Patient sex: M
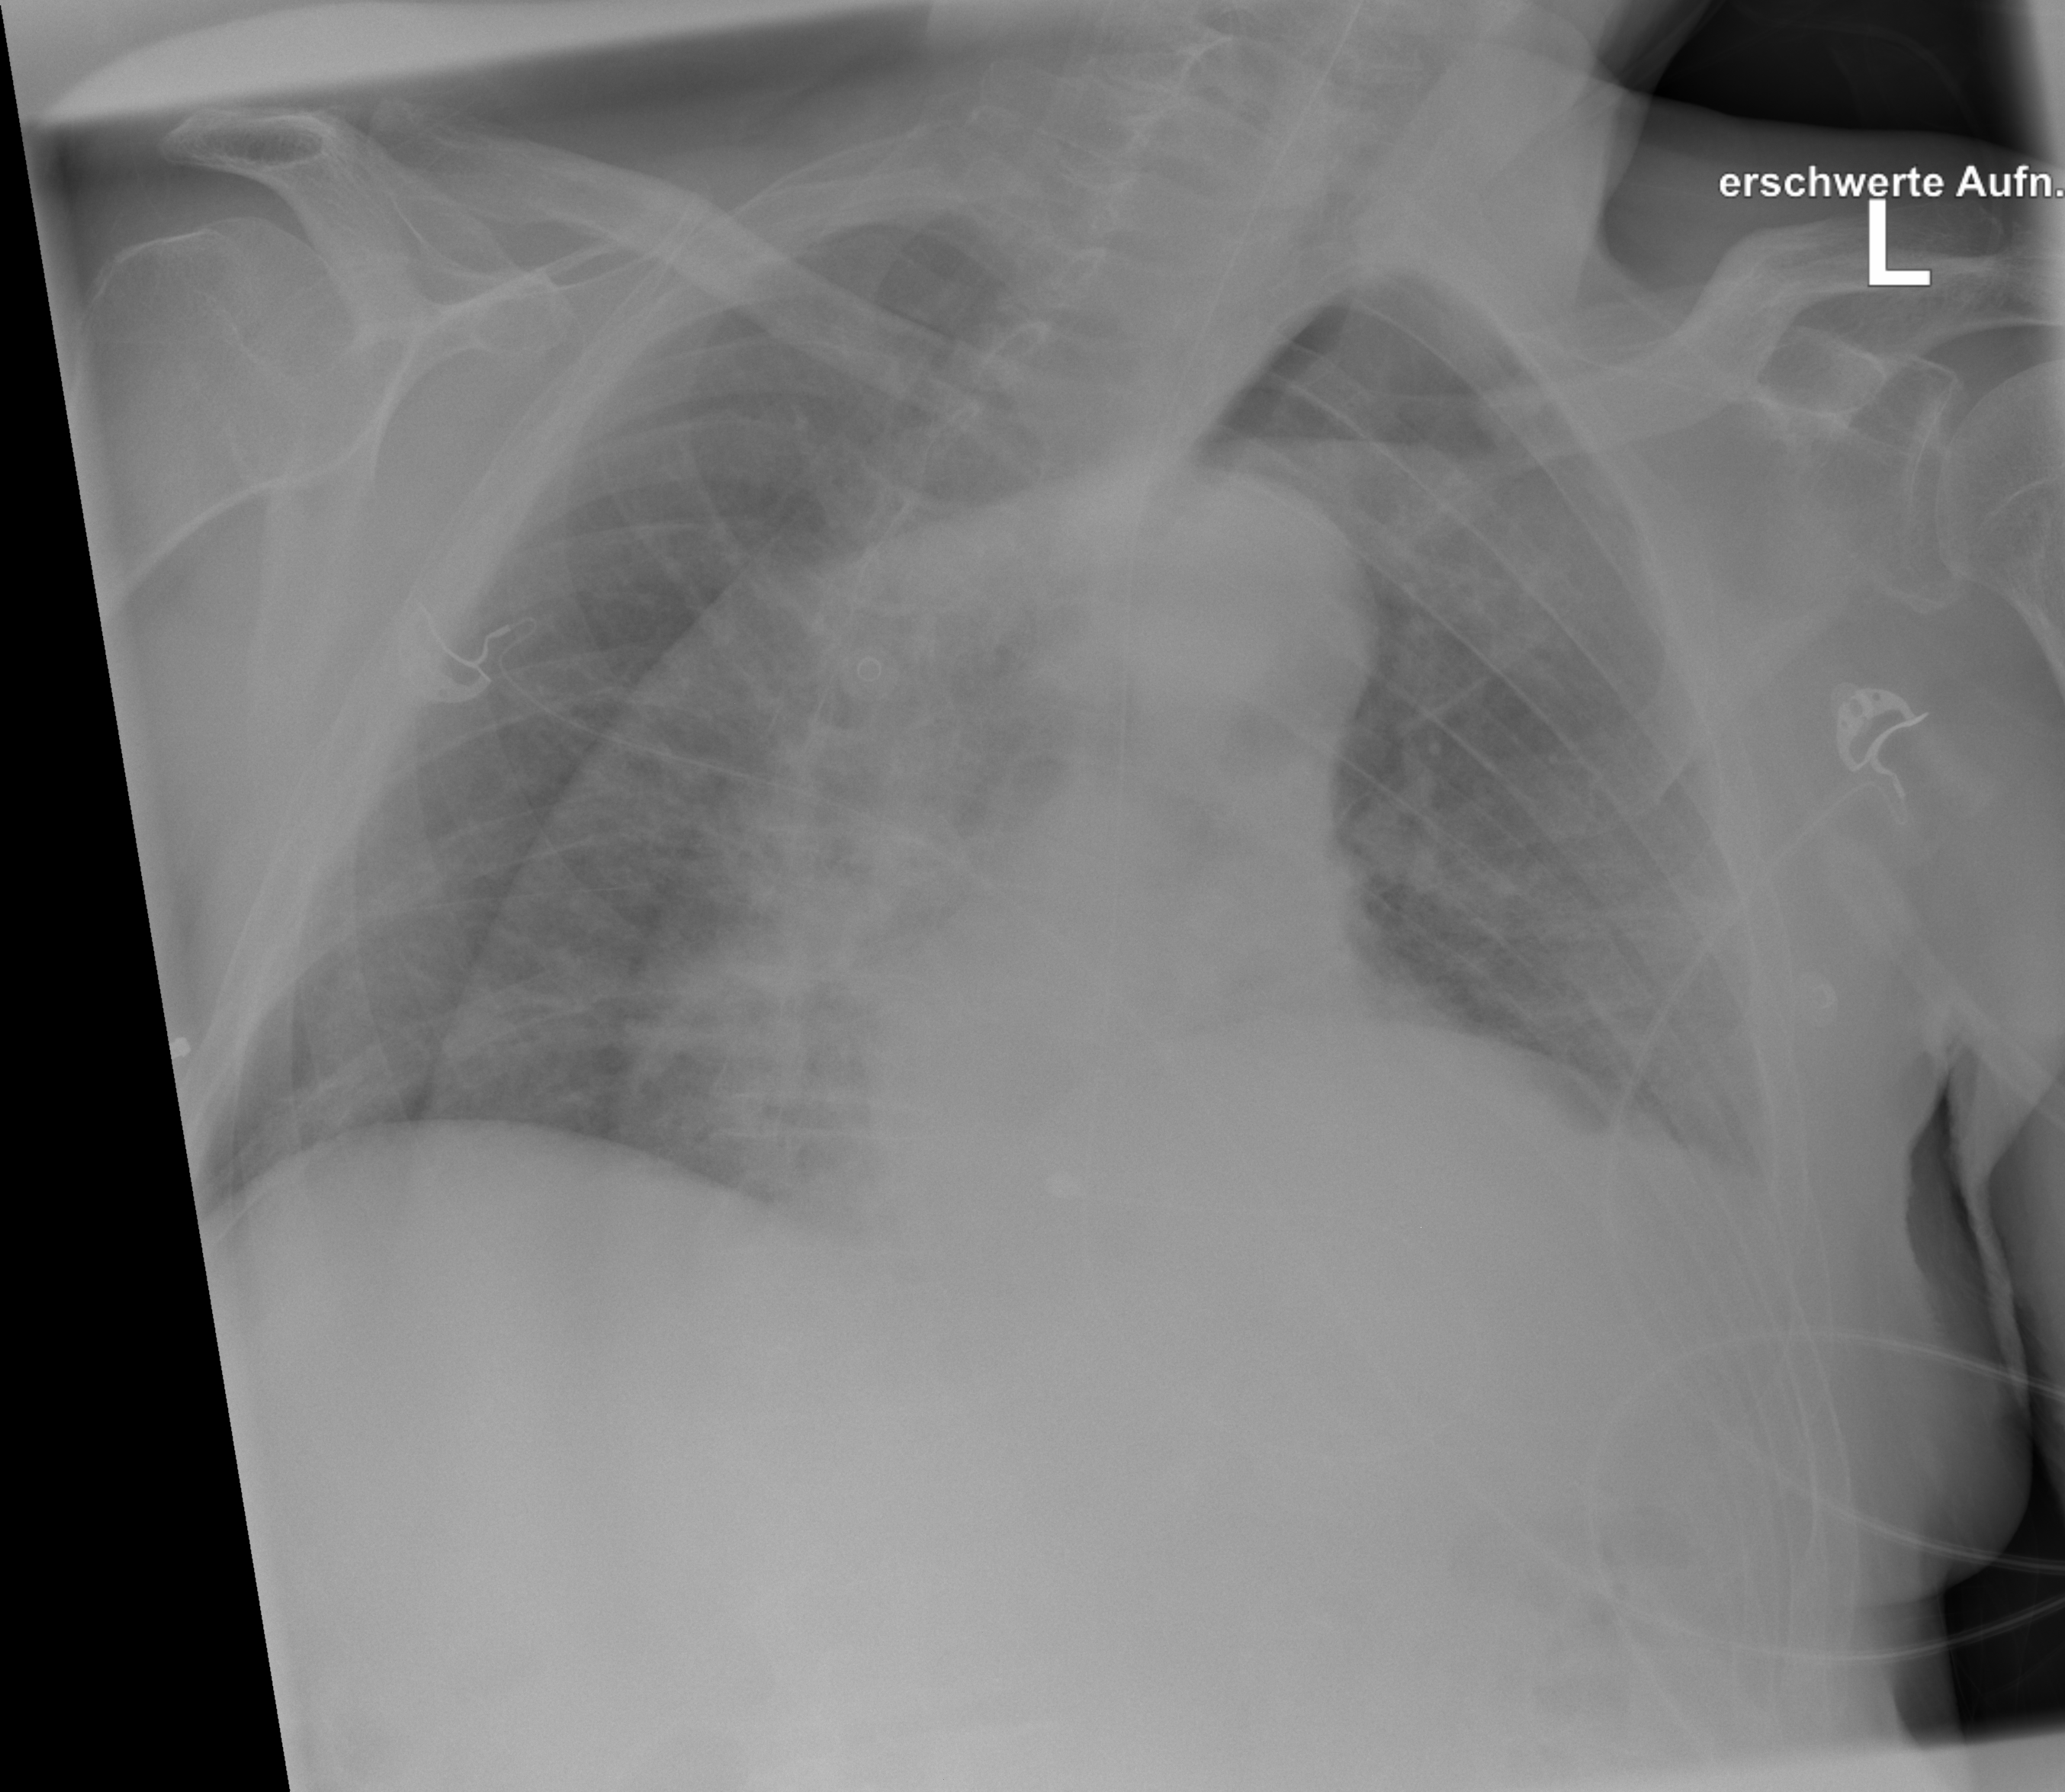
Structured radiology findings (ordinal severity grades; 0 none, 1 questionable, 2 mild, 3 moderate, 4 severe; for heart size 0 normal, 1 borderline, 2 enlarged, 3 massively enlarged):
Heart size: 0
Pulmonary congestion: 0
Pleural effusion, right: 0
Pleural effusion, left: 0
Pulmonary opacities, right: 2
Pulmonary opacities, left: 2
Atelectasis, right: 0
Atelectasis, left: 0